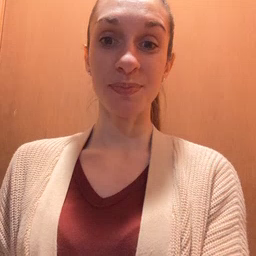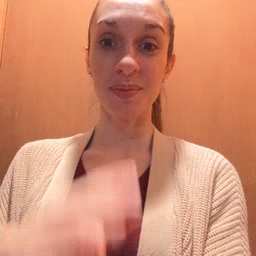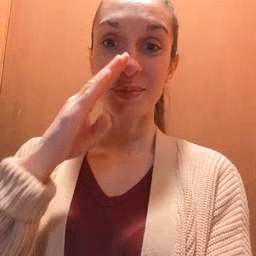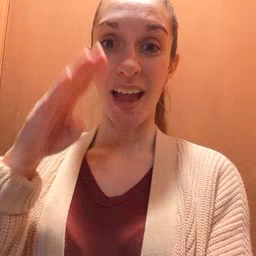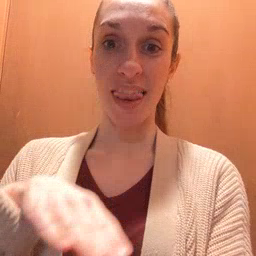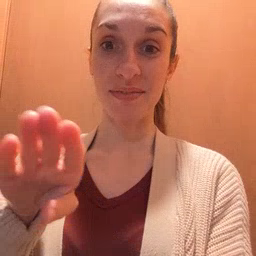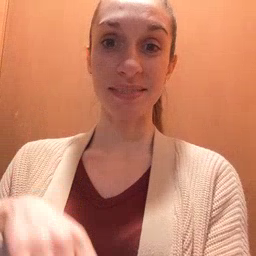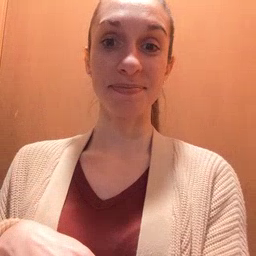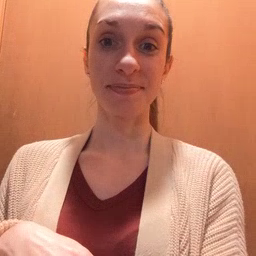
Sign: elephant